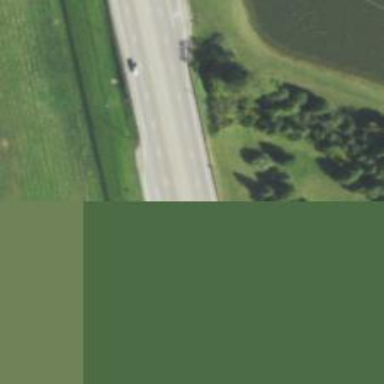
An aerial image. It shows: Asphalt road classified as trunk highway.